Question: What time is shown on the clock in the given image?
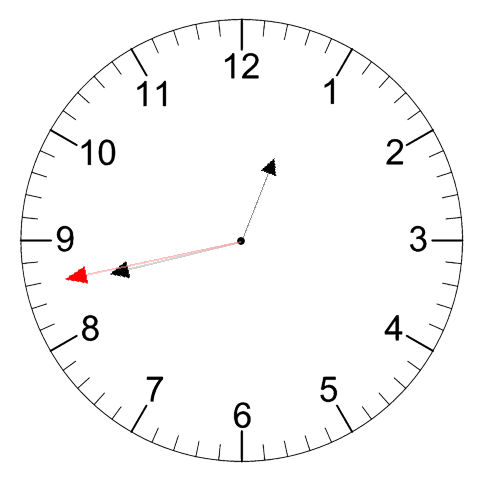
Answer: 12:42:43